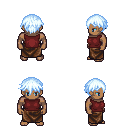
a pixel art fantasy rpg character, male body template, human, dark skin, maroon sleeveless shirt, robe skirt, white cyan short bangs hairstyle, four views (front, back, left, right), 2x2 character sprite sheet, small pixel art, hard edges, no anti-aliasing